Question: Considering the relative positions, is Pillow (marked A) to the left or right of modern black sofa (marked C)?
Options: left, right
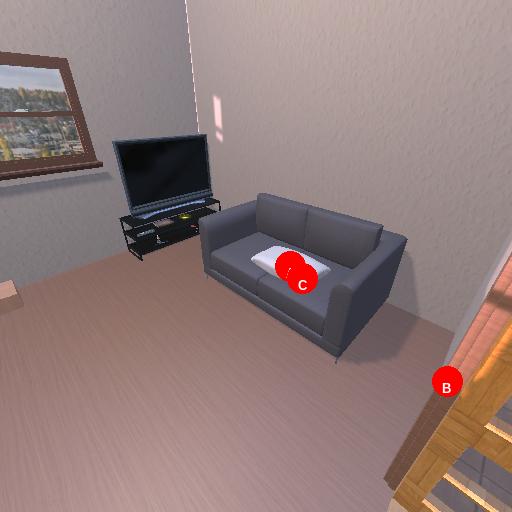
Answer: left